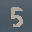
Label: 5